Field crop: maize
Growth stage: 2
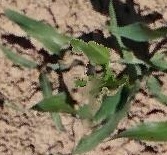
Species: maize